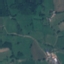
Label: Pasture